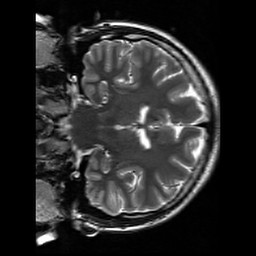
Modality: T2w
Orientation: coronal
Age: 22
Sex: male
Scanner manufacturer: siemens
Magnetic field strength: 3 T
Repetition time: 7 s
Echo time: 0.09 s